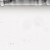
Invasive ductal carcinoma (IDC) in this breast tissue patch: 0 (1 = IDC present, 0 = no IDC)